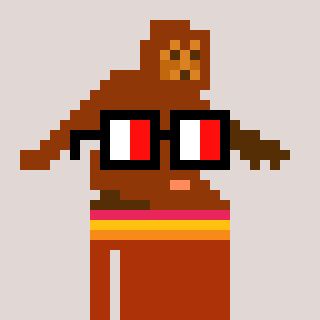
a pixel art character with square glasses with black frames and red eyes, a bigfoot-shaped head and a hotbrown-colored body on a warm background